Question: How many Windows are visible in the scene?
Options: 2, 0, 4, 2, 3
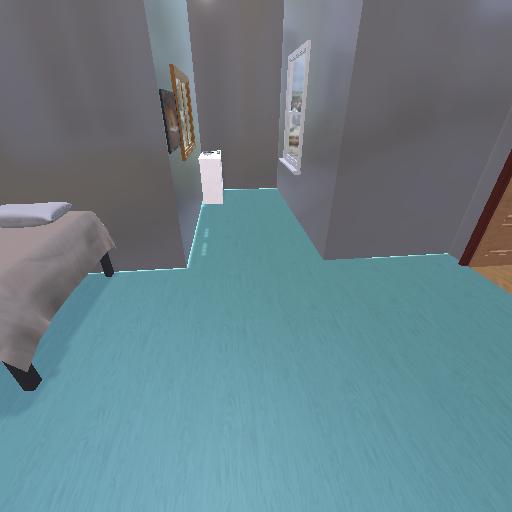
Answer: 2